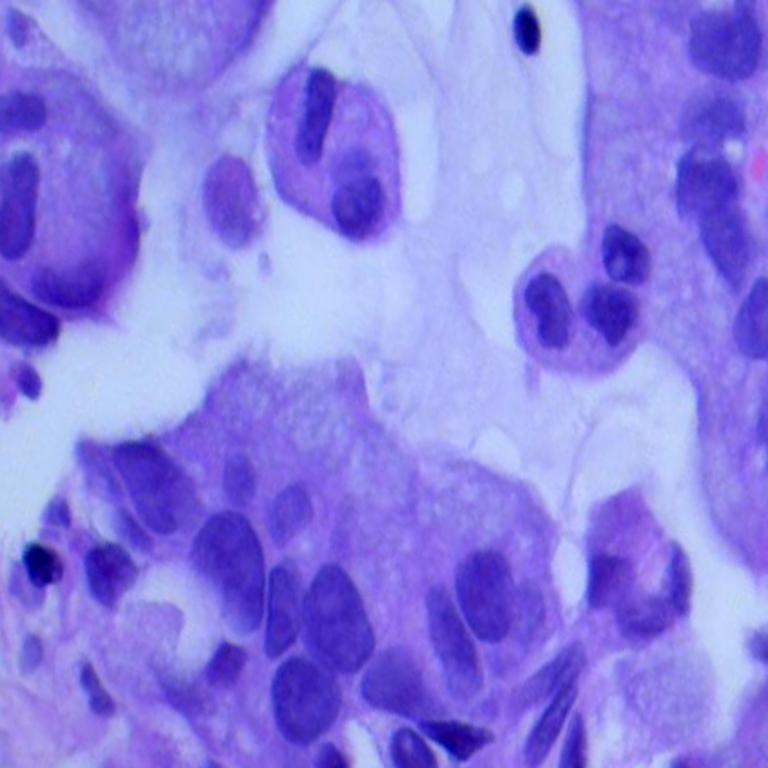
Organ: lung
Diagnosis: adenocarcinomas